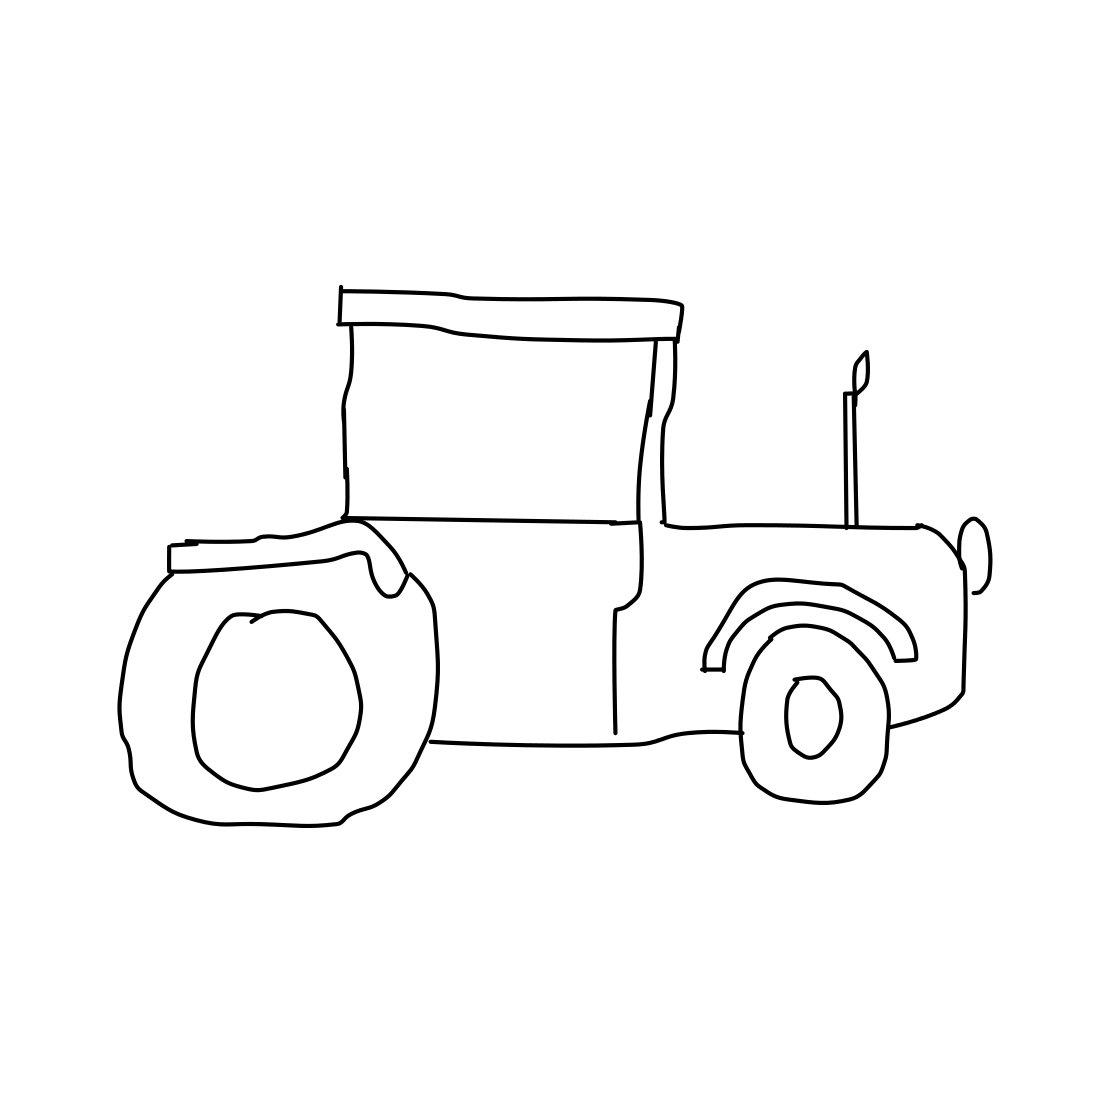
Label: tractor